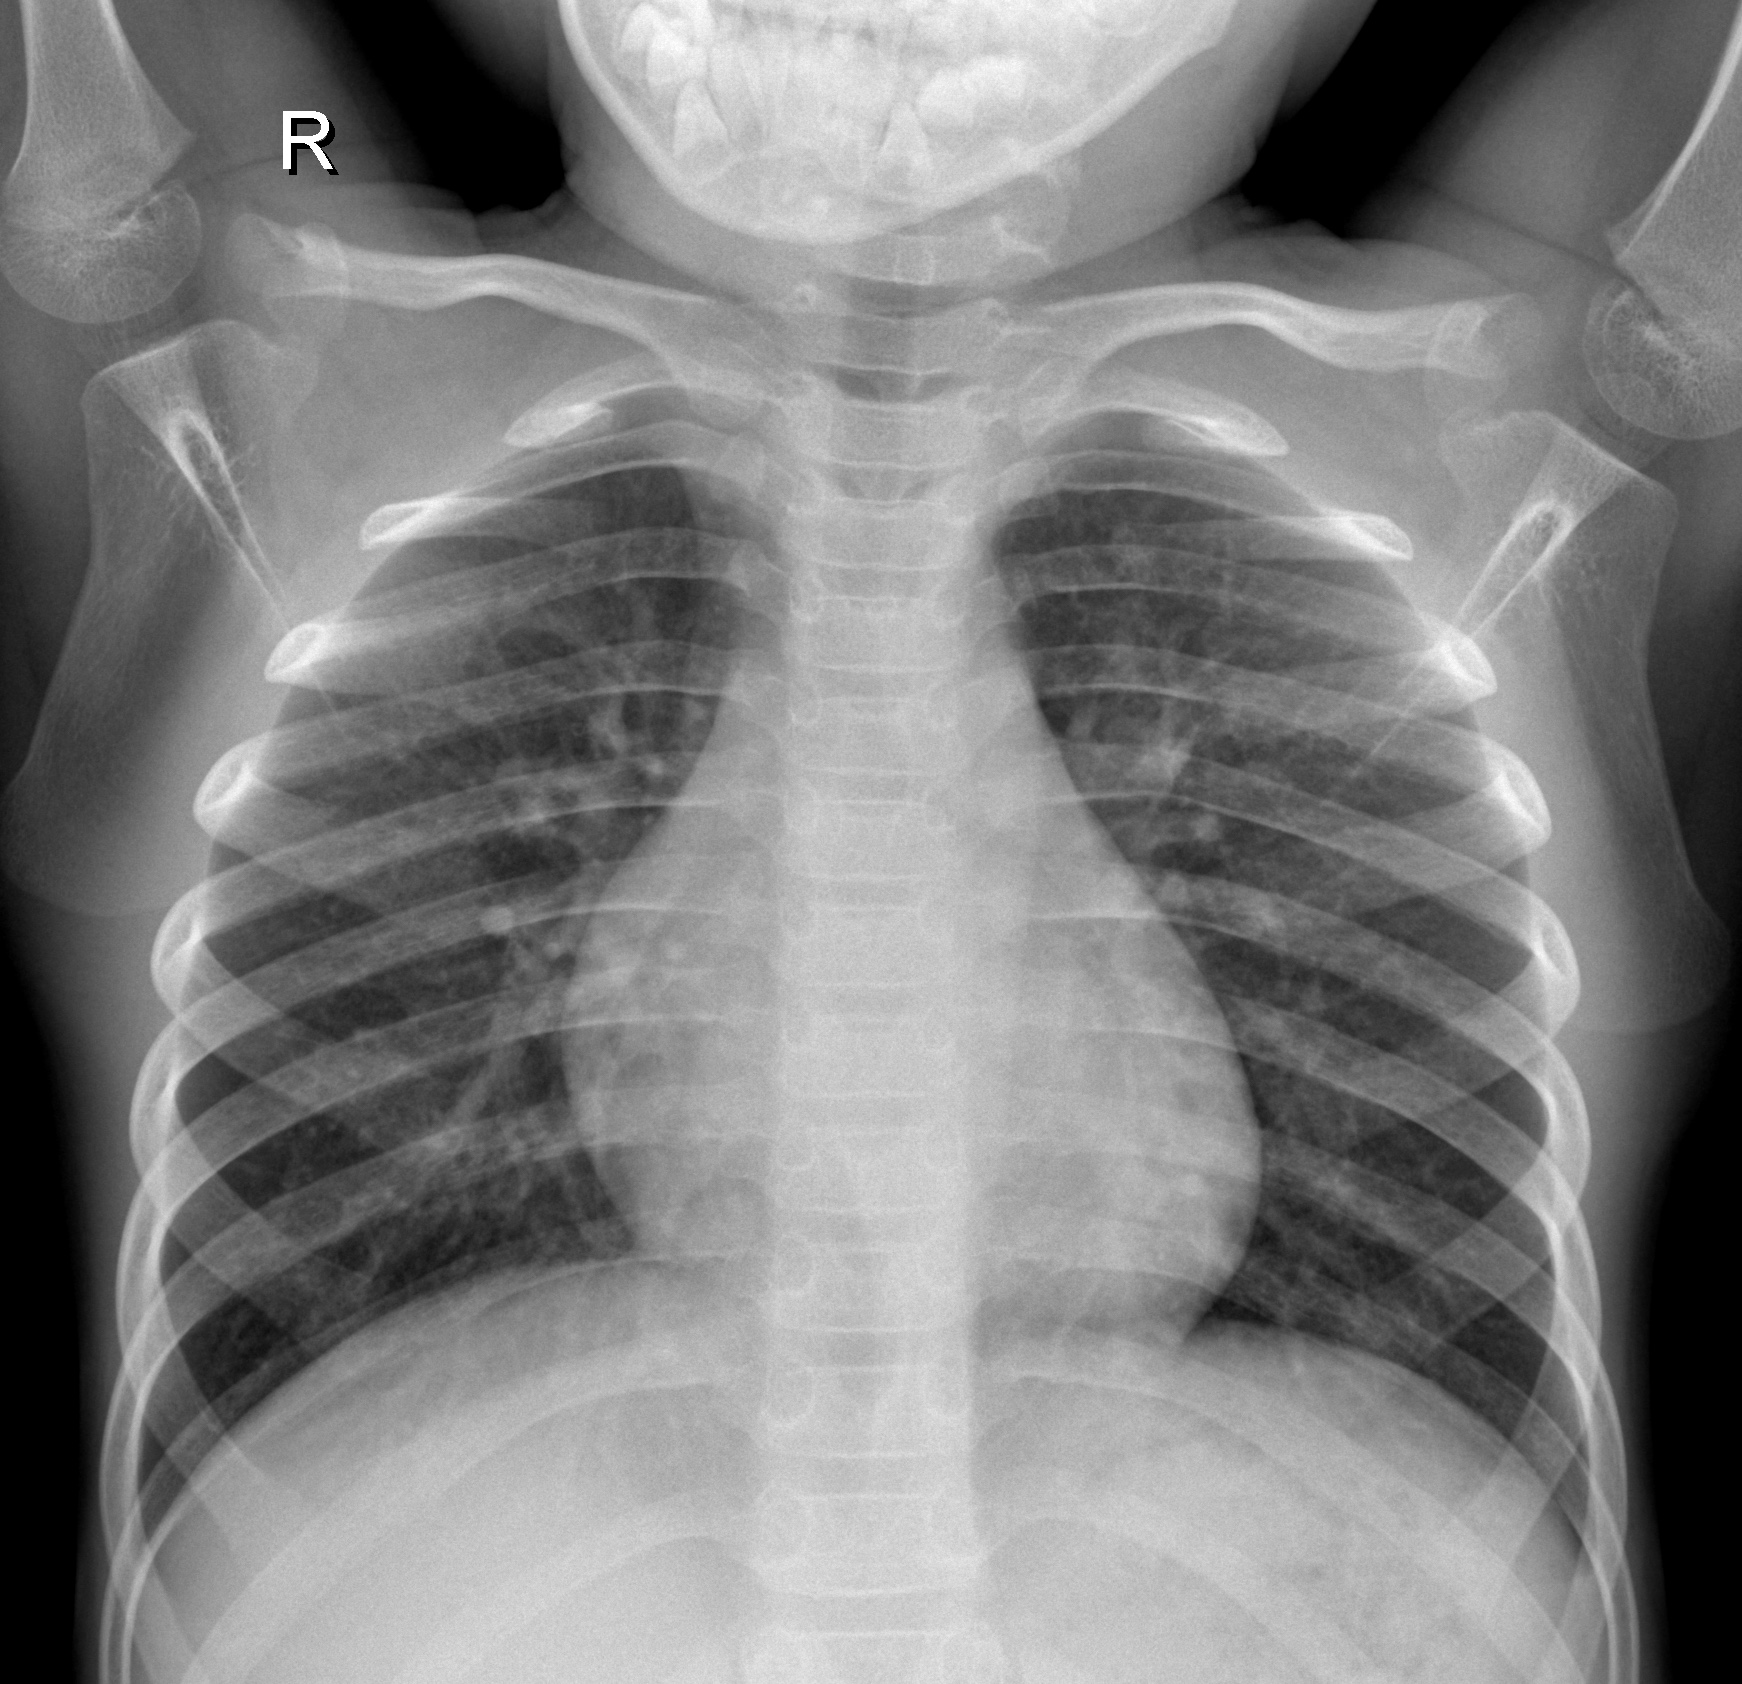
Diagnosis: NORMAL